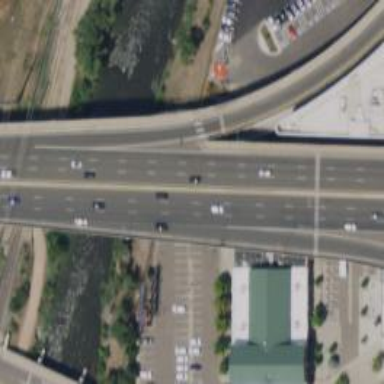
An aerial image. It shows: Viaduct bridge on primary highway.